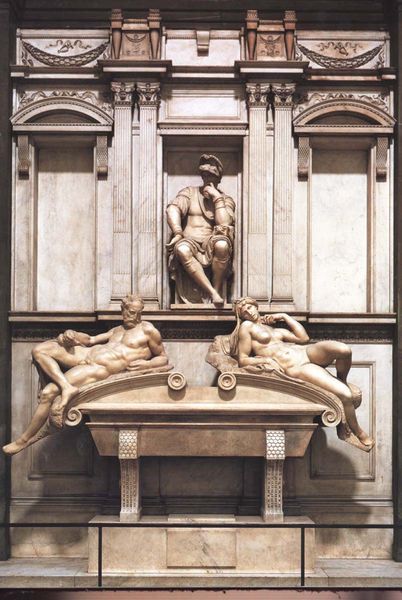
Titel: Grabmal des Herzogs Lorenzo de Medici in der Medici-Kapelle
Künstler: Michelangelo
Standort: Florenz, S. Lorenzo (EU - I - Toskana)
Schlagwörter: hand, mann, sitzen, frau, marmor, männer, wand, skulptur, liegen, kaiser, nachdenklich, foto, nische, skulpturen, grabmal, sarkophag